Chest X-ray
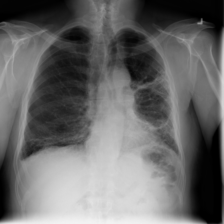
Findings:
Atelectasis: negative
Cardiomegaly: negative
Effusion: negative
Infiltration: negative
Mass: negative
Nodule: negative
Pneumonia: negative
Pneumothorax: negative
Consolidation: negative
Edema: negative
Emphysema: positive
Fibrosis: positive
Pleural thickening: negative
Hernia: negative